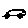
Label: car